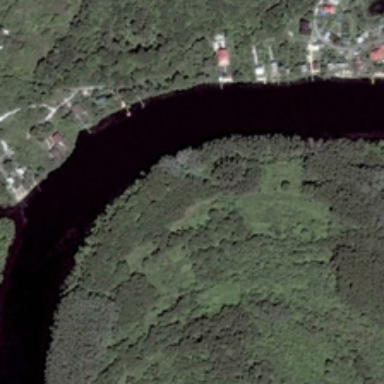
A crooked river flows through a large area .